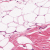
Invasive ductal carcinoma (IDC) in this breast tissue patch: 0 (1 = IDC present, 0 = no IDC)